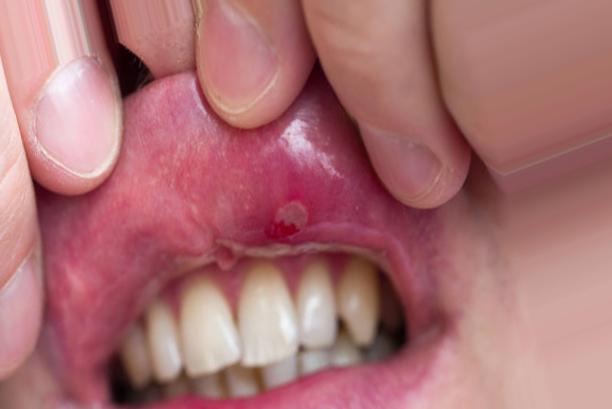
Condition: Mouth Ulcer